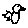
Label: bird